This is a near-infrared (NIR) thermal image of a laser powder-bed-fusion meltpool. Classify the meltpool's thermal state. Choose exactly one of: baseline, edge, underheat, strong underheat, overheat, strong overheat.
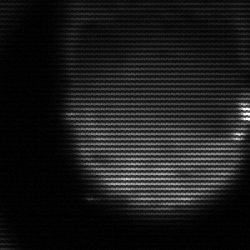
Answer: edge